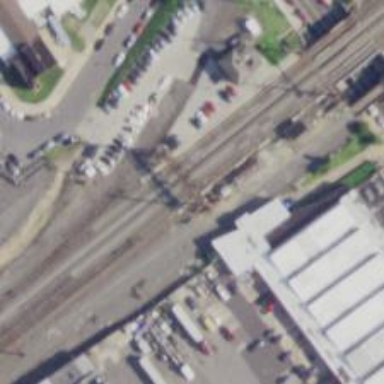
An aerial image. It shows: Railway track with contact line for electrification.